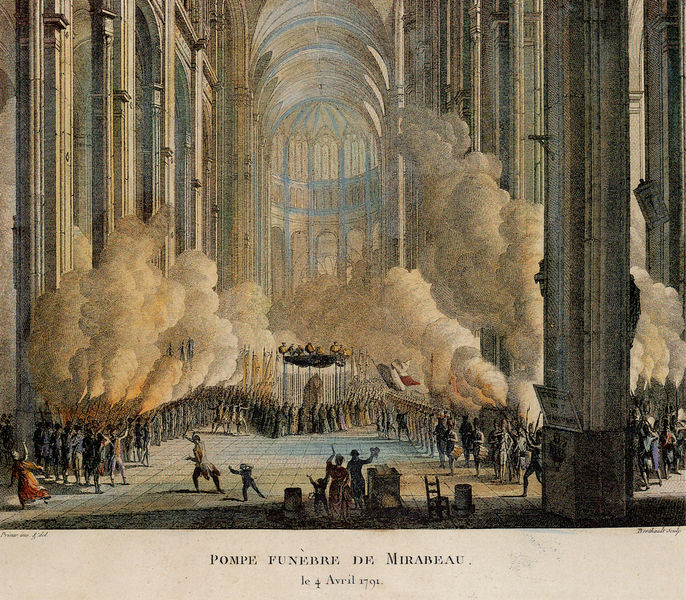
Titel: Pompe funèbre de Mirabeau, le 4 Avril 1791, Trauerfeier für Mirabeau am 4. April 1791
Künstler: Pierre Gabriel Berthault
Standort: Hamburg
Institution: Kunsthalle
Schlagwörter: blau, dunkel, feuer, schatten, wolken, frauen, gelb, menschen, ocker, braun, fenster, frankreich, grau, hell, licht, männer, paris, pfeiler, stuhl, säule, säulen, zeichnung, rot, fest, menge, feier, architektur, barock, stein, gesten, innenraum, kirche, qualm, rauch, interieur, personen, gotik, kinder, orang, schiff, schrift, bogen, fahne, grafik, pilaster, saal, französisch, krieg, soldaten, hoch, halle, flucht, bögen, gewölbe, religion, dom, stich, fliesen, militär, revolution, waffen, aufstand, demonstration, rennen, schlange, koloriert, armee, kathedrale, langhaus, reihen, mittelschiff, beerdigung, dienste, gewehr, apsis, chor, salut, gewehre, französische revolution, schießen, schuss, sall, mitelschiff, knall, bildersturm, renne, pistolen, schüsse, ehren, miliz, mirabeau, rennend, salven, franreich, 1791, religionskrieg